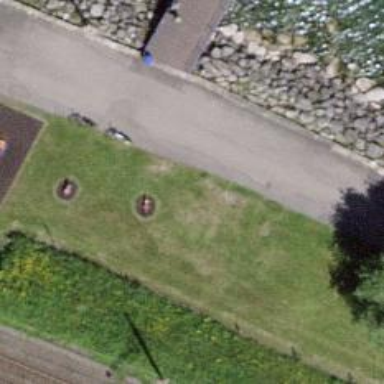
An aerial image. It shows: Springy playground.